高三 · 组合几何学
19. 如图, 在 $\triangle A B C$ 中, $D$ 为 $B C$ 的中点, 点 $E$ 在 $C A$ 上, 且 $A E=2 C E, A D, B E$ 相交于点 $F$, 则 $\frac{\mathrm{AF}}{\mathrm{FD}}=$

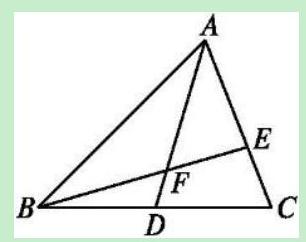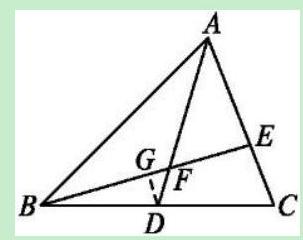
答案: $\frac{4}{1}$
解析: ：解答：如图,过点 $\mathrm{D}$ 作 $\mathrm{DG} / / \mathrm{AC}$ 且交 $\mathrm{BE}$ 于点 $\mathrm{G}$, 因为点 $\mathrm{D}$ 为 $\mathrm{BC}$ 的中点,所以 $\mathrm{EC}=2 \mathrm{DG}$. 因为 $\mathrm{AE}=2 \mathrm{CE}$, 所以 $\frac{\mathrm{AE}}{\mathrm{DG}}=\frac{4}{1}$. 从而 $\frac{\mathrm{AF}}{\mathrm{FD}}=\frac{\mathrm{AE}}{\mathrm{DG}}=\frac{4}{1}$.

分析: 本题主要考查了平行线等分线段定理, 解决问题的关键是根据平行线等分线段定理方向计算即可.